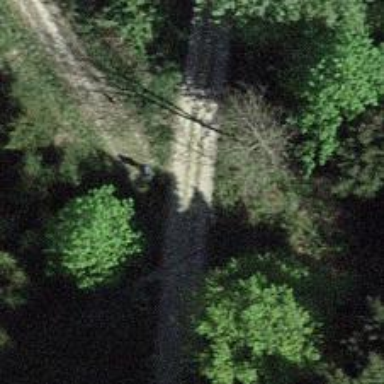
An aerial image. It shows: Track with fine gravel surface of grade2 quality.